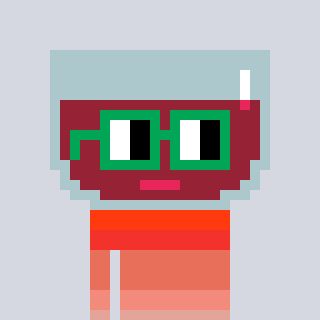
a pixel art character with square green glasses, a wine-shaped head and a bege-colored body on a cool background